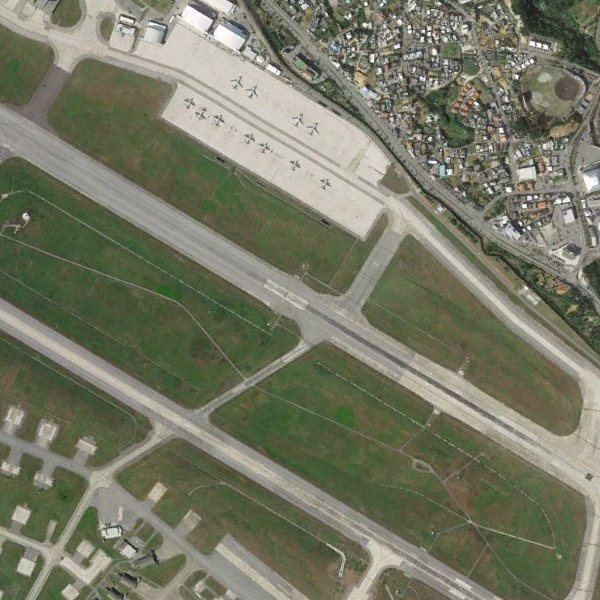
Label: Airport